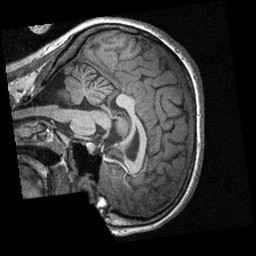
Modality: T1w
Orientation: sagittal
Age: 23
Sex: female